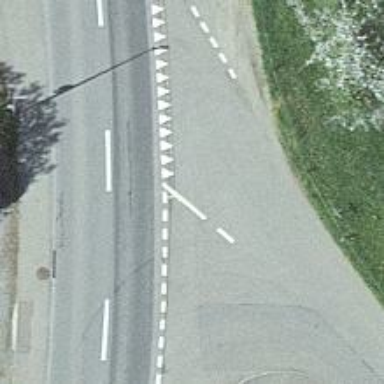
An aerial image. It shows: Bus stop with sheltered platform for public transport.